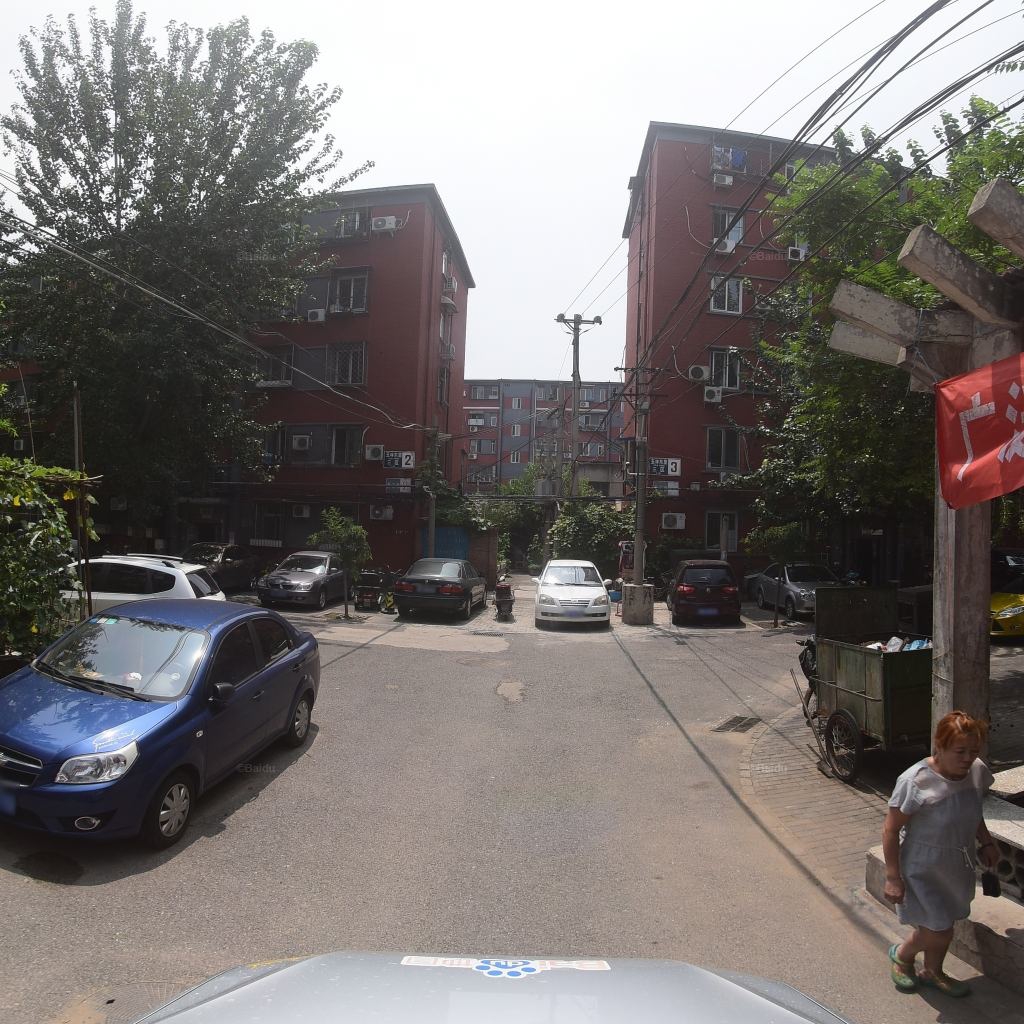
Region: Fengtai
Road damage annotations: manhole cover, pothole